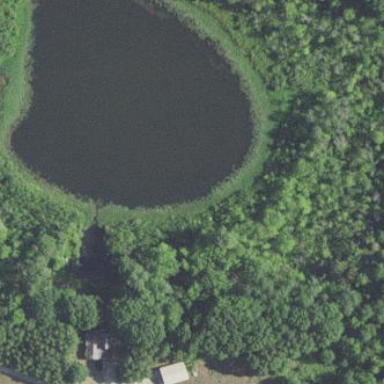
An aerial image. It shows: Lake with natural water.